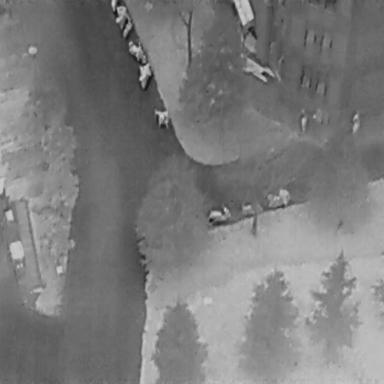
There are nine Bicycles in the infrared image.